Question: I am working with a PostgreSQL database. I have a column that contains rows that look like this:

I am to replace the 'PC' text with '00000' and then remove the period and all text after.
So for example, row 5 should look like <PHONE> after the transformation.
I was able to the 'PC' with the overlay function. So my current query looks like this:
'''
select set_name, overlay(set_name placing '00000' from 1 for 2 ) FROM
src.sap_setnode
WHERE set_name LIKE'PC%'
'''
From there how can I remove the period and everything after it?
Thanks
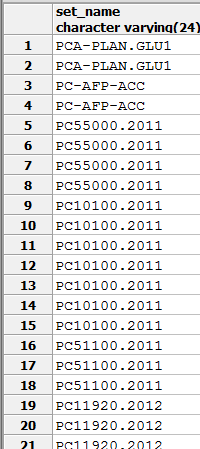
Answer: '''
SELECT SPLIT_PART(REPLACE(set_name ,SUBSTR(set_name ,1,2),'00000'),'.',1) FROM t WHERE set_name LIKE 'PC%' OR set_name NOT LIKE 'PC-%' OR set_name NOT LIKE 'PCA%'
'''